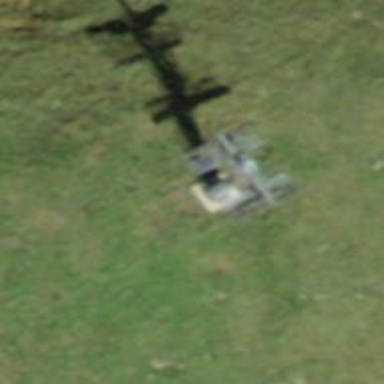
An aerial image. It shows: Pylon used for aerialway.